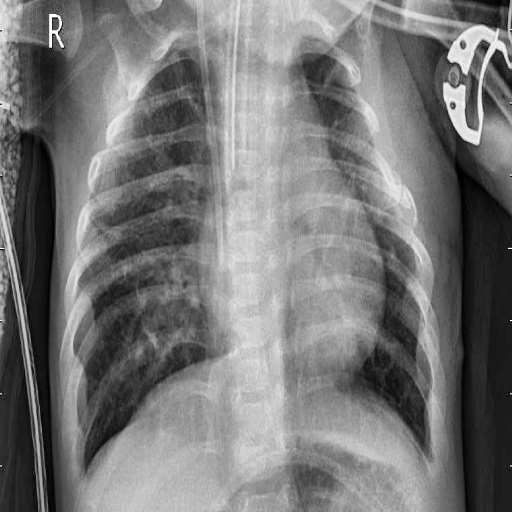
Finding: PNEUMONIA